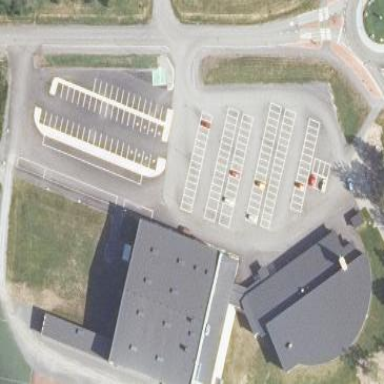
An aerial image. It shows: Parking area.